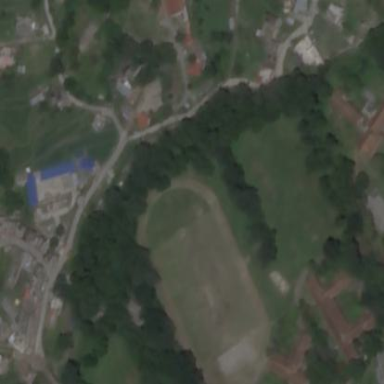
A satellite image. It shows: Soccer pitch for leisure land activities.